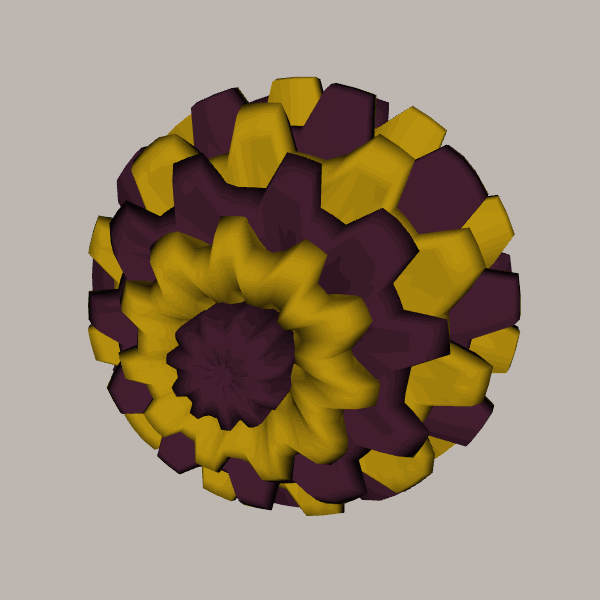
Background: light